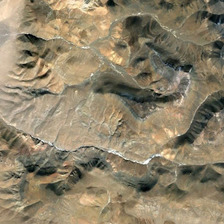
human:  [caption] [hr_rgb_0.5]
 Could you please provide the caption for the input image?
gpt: it is a large piece of yellow mountain .

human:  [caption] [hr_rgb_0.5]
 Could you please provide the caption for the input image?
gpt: it is a large piece of yellow mountain .

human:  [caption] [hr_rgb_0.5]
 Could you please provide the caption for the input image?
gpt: it is a large piece of yellow mountain .

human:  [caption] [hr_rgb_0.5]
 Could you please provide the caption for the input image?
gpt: it is a large piece of yellow mountain .

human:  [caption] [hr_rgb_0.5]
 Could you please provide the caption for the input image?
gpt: it is a large piece of yellow mountain .